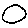
Label: circle